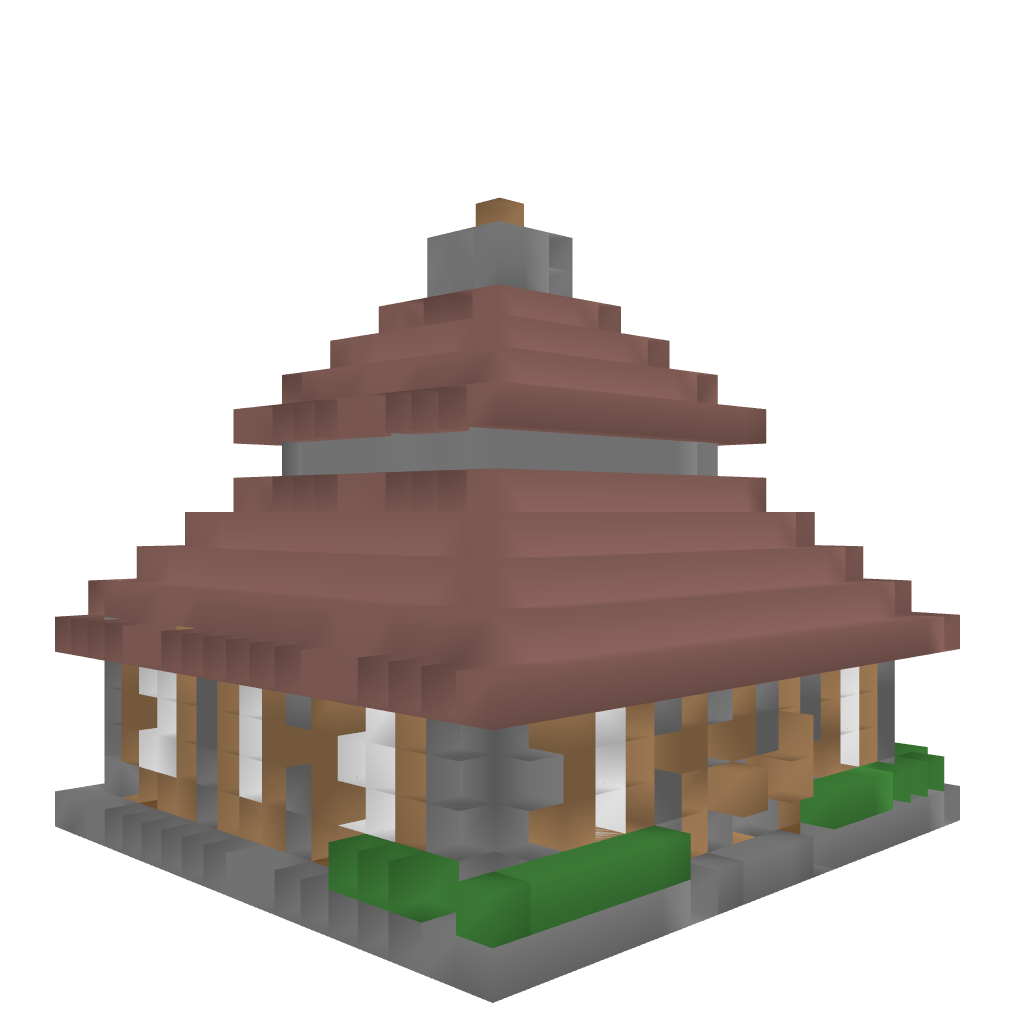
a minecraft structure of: Medieval Style House III high quality